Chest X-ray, PA view. Patient: 36 years old, sex M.
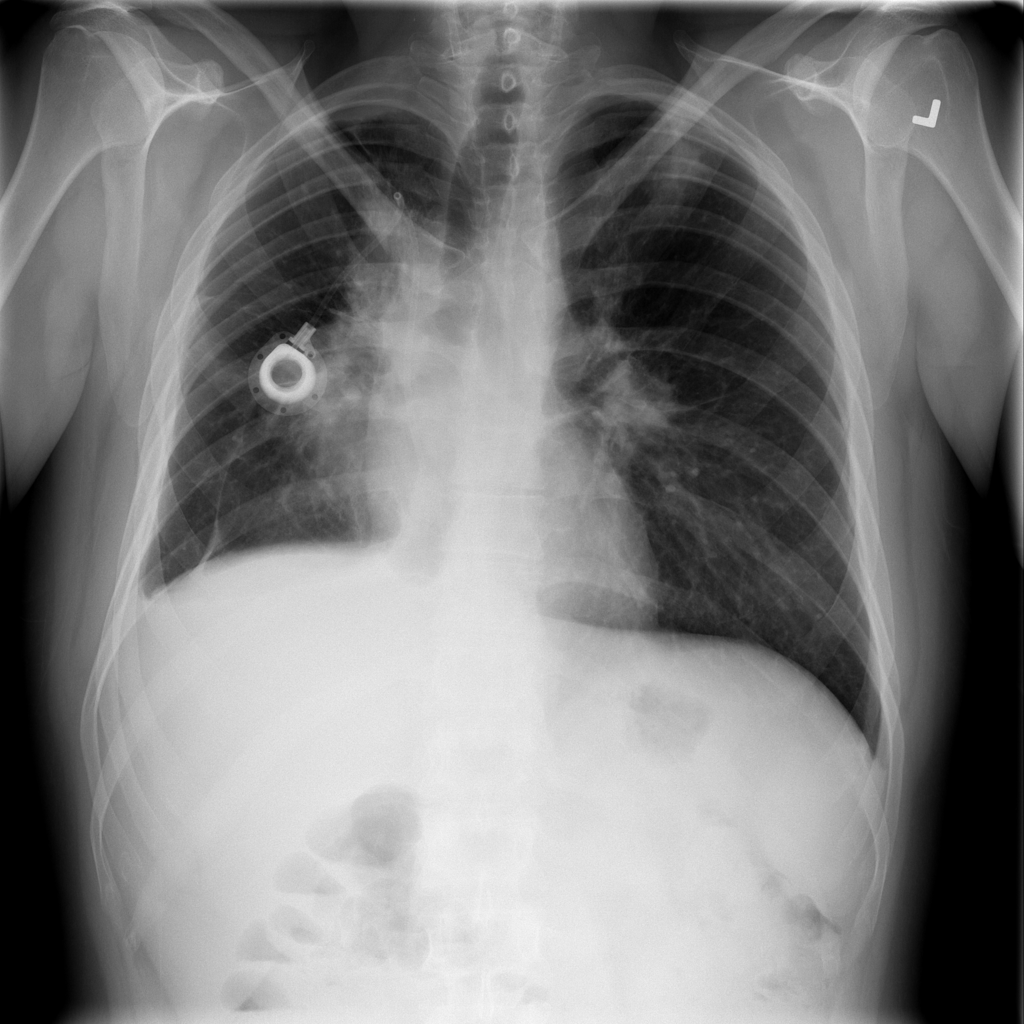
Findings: No Finding